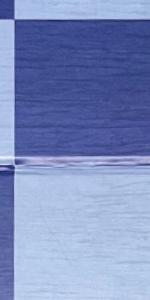
Label: Empty